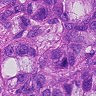
Metastatic tissue present: yes